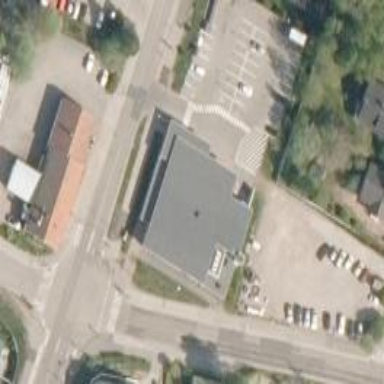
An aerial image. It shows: Convenience shop.